Interaction volume radius: 5 \u00c5
Interaction volume height: 15 \u00c5
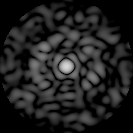
Disorder parameter: 0.7981